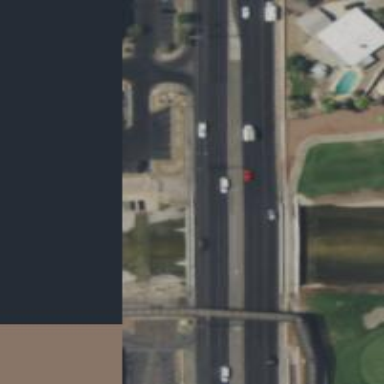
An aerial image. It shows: Primary highway with bridge.